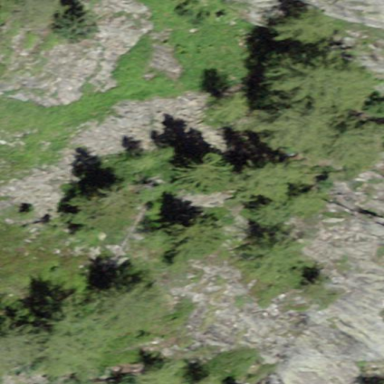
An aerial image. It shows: Forest area dominated by needle-leaved trees.